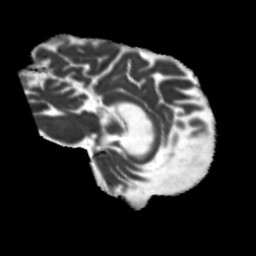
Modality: MD
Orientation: sagittal
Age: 71
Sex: male
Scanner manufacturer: siemens
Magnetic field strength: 3 T
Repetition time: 5.25 s
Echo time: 0.08 s